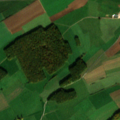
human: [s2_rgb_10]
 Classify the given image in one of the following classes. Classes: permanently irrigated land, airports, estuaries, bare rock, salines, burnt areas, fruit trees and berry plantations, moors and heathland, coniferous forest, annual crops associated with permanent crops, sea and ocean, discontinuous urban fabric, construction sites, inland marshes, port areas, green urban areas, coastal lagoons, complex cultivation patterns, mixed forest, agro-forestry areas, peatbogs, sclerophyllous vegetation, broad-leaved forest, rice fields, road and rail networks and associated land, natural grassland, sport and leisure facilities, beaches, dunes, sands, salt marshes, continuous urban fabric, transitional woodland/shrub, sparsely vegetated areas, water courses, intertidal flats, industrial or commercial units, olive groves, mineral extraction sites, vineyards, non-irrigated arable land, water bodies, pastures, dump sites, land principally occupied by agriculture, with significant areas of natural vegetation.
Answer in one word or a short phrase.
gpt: non-irrigated arable land, pastures, broad-leaved forest